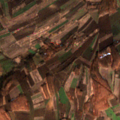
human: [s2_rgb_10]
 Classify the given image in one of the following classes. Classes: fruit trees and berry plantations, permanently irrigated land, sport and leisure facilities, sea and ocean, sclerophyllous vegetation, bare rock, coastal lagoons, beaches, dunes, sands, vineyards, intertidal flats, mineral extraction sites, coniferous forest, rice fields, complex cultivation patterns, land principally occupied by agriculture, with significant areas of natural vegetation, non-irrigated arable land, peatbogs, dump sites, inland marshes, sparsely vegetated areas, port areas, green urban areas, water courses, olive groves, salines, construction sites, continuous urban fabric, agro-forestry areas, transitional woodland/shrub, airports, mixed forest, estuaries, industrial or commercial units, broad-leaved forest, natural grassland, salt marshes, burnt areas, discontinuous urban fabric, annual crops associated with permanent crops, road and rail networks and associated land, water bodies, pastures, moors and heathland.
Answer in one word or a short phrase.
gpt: non-irrigated arable land, complex cultivation patterns, land principally occupied by agriculture, with significant areas of natural vegetation, broad-leaved forest